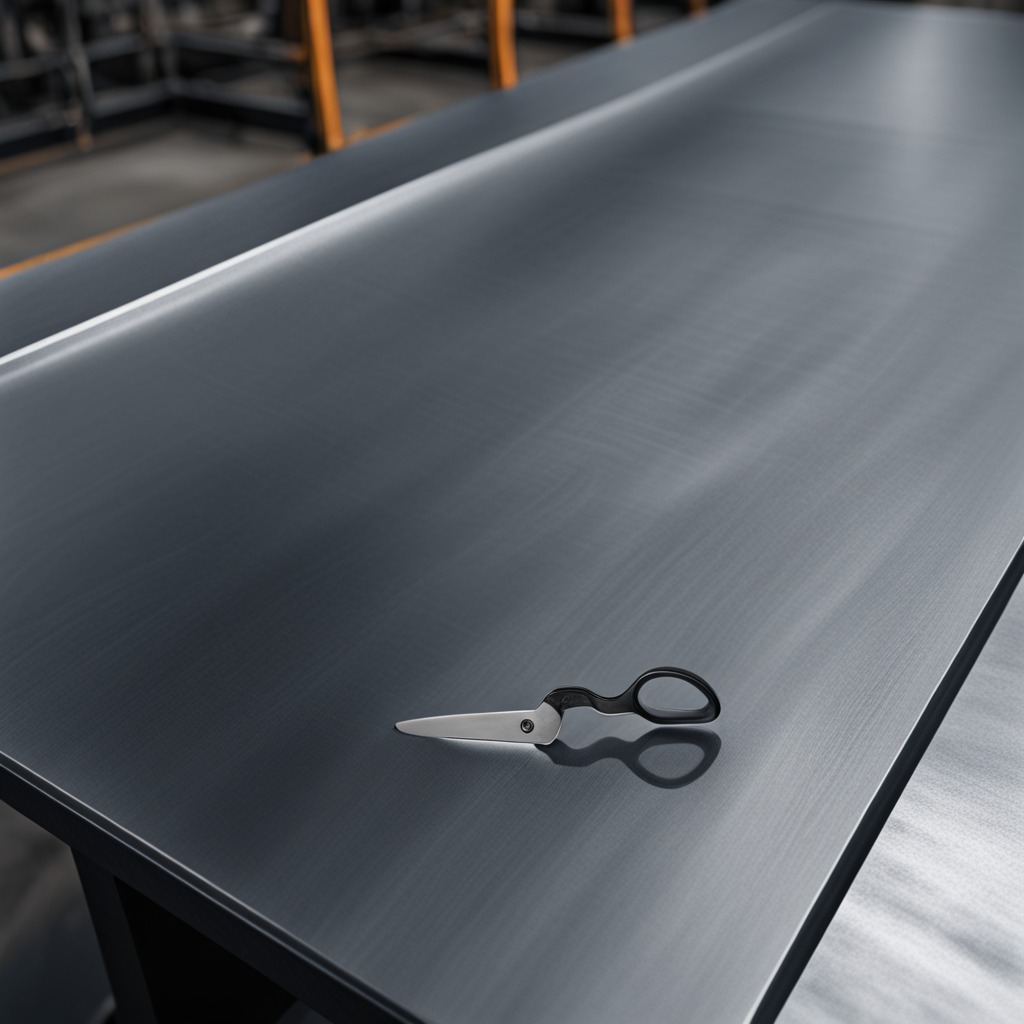
A scissor is lying on the cold steel table in a mining workshop gritty textures.